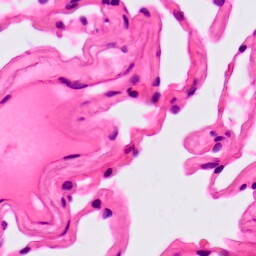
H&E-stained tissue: Lung